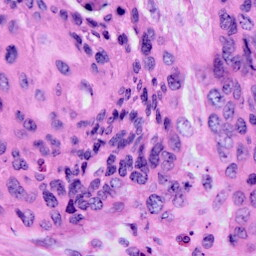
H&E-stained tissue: Cervix